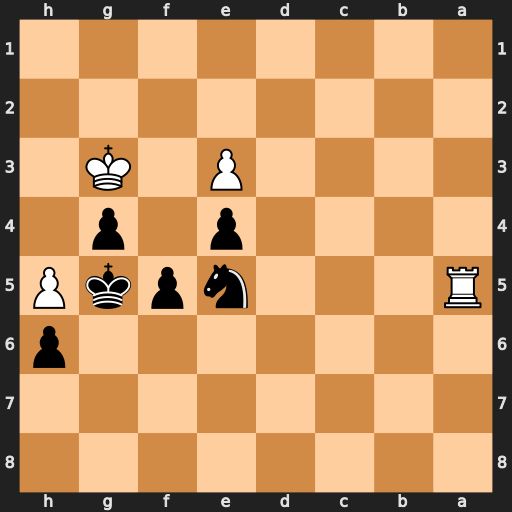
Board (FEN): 8/8/7p/R3npkP/4p1p1/4P1K1/8/8
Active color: b
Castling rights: -
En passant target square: -
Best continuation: Nc4 Ra7 Nxe3